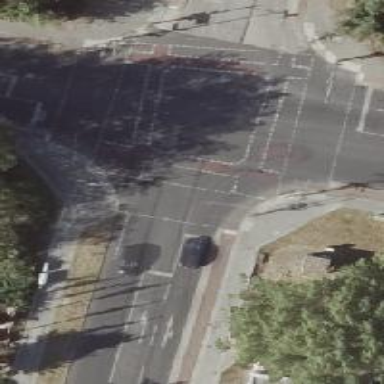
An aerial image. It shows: Tertiary road with asphalt surface and lane markings. There are sidewalks on both sides and cycle track on the right.